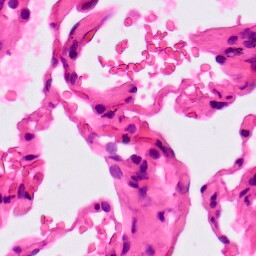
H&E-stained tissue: Lung